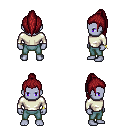
a pixel art fantasy rpg character, male body template, dark elf, purple skin, white long-sleeve shirt, teal pants, brunette long topknot hairstyle, bracelets, four views (front, back, left, right), 2x2 character sprite sheet, small pixel art, hard edges, no anti-aliasing